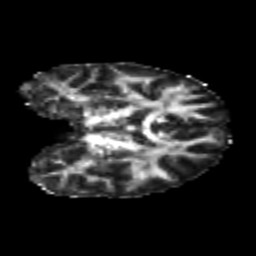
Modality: FA
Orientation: coronal
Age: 24
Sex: female
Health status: healthy
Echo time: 0.074 s